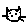
Label: cat